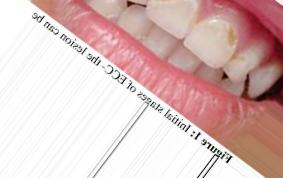
Condition: Caries